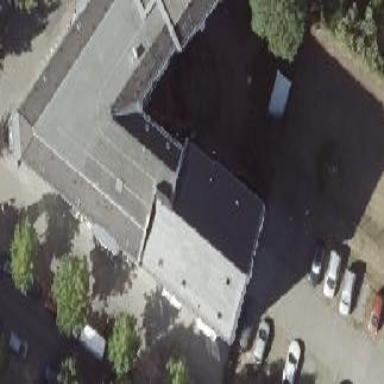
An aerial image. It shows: Apartment building with double saltbox roof shape.